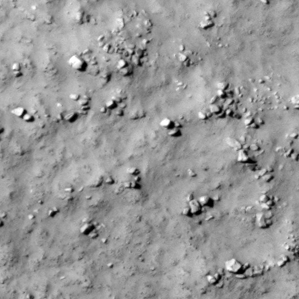
Label: non_frost